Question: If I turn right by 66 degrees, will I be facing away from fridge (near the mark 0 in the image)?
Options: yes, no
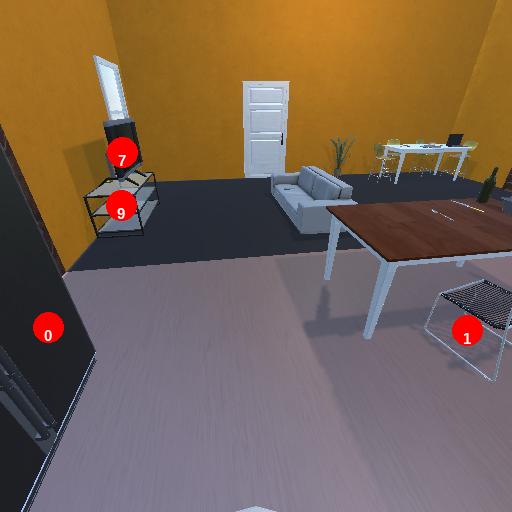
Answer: yes